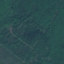
Land use / land cover class: Forest